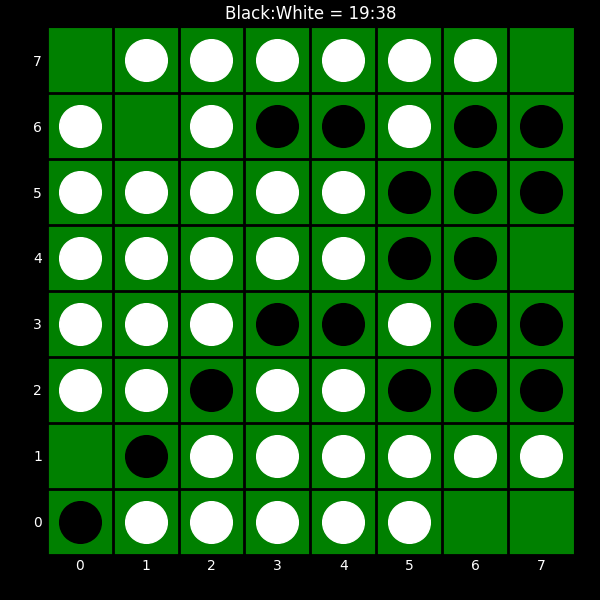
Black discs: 19
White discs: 38